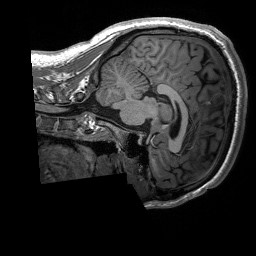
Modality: T1w
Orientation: sagittal
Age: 19
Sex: male
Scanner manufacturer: siemens
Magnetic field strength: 3 T
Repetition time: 2.53 s
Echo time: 0.00227 s